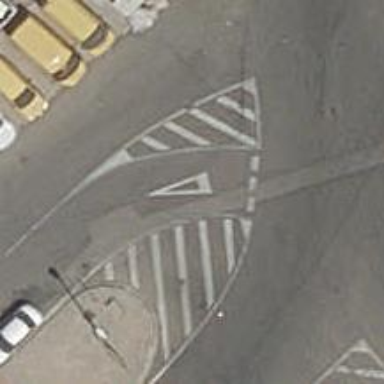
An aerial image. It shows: Road with "give way" sign.